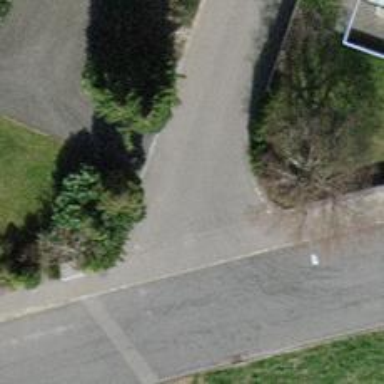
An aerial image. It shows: Asphalt service road.